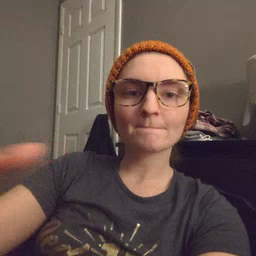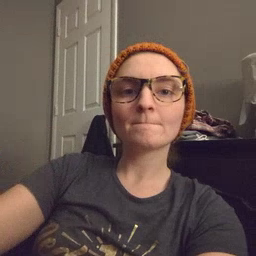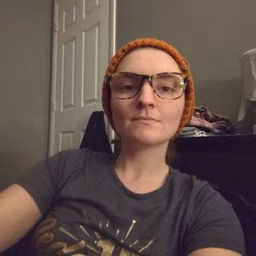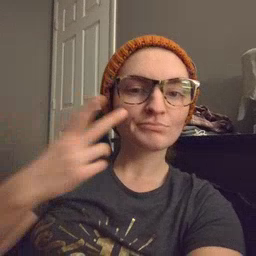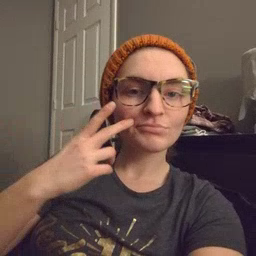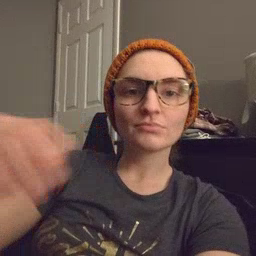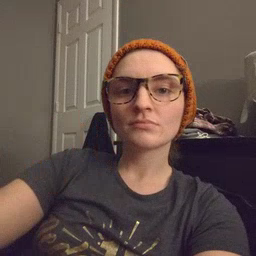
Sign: see